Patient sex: M
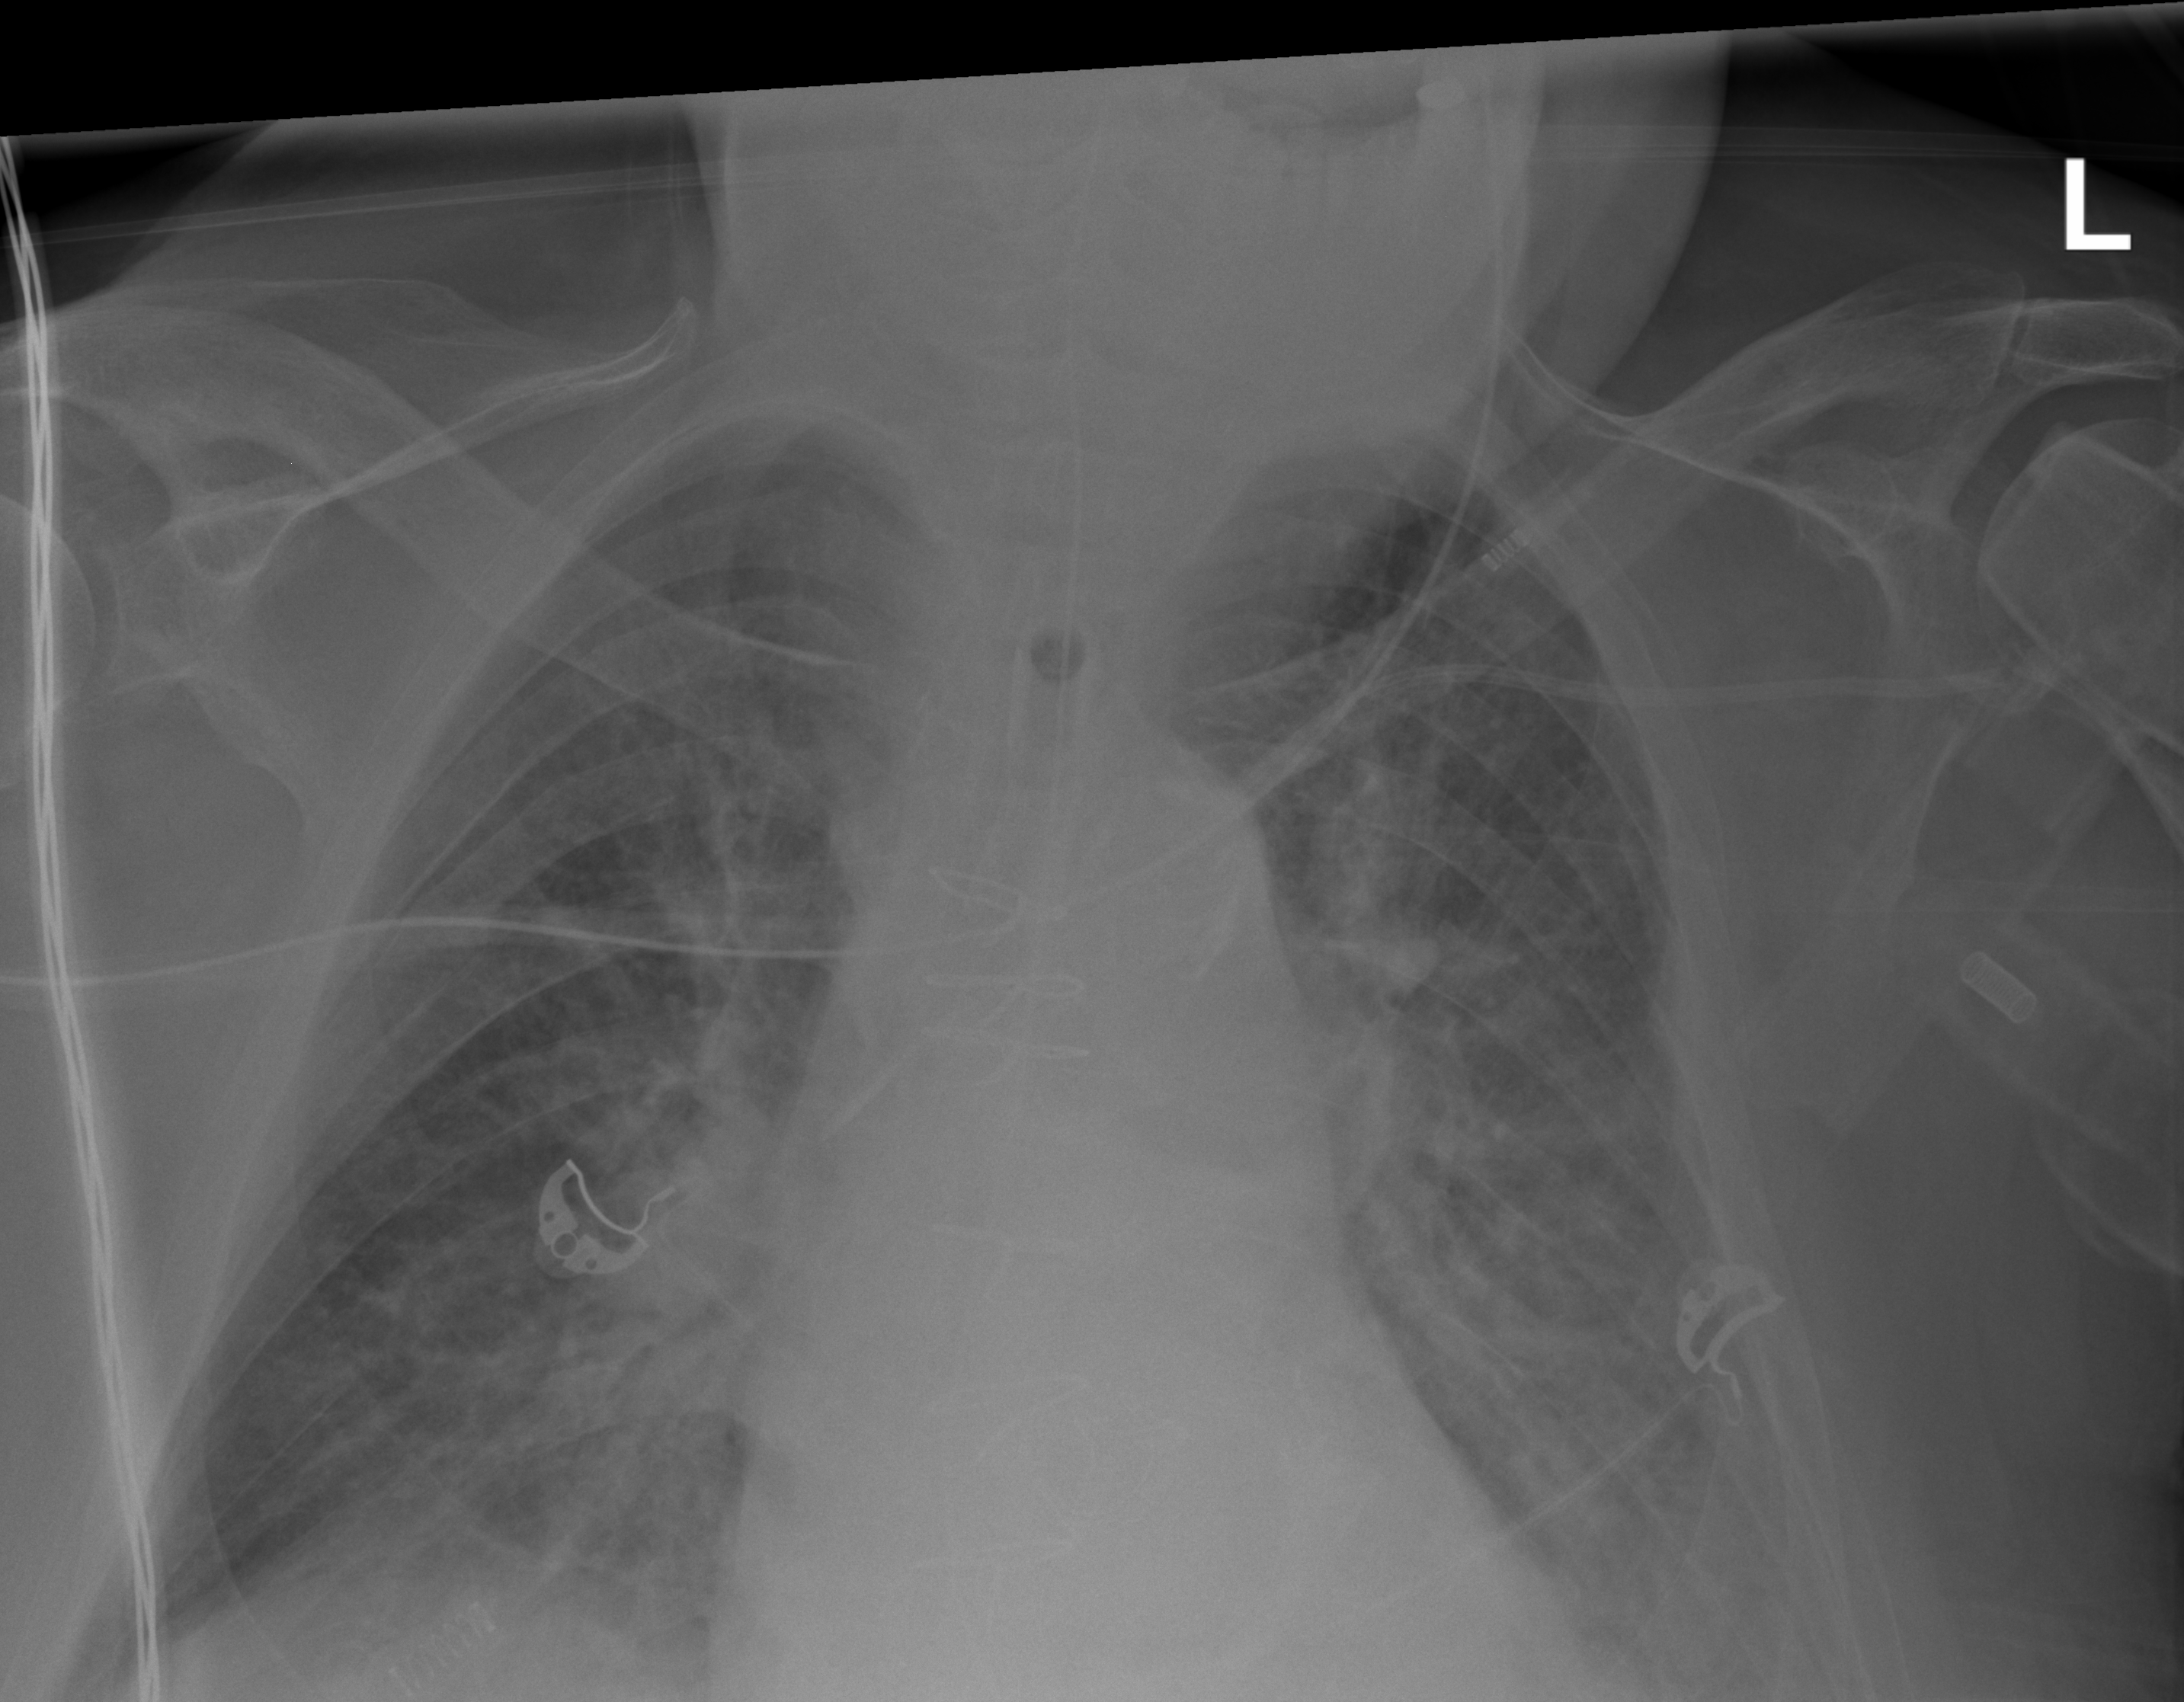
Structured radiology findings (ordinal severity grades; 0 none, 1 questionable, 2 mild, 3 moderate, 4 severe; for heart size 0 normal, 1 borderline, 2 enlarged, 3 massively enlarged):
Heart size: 0
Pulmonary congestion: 2
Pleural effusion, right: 2
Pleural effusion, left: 2
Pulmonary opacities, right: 1
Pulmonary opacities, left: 0
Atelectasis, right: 2
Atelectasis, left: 0